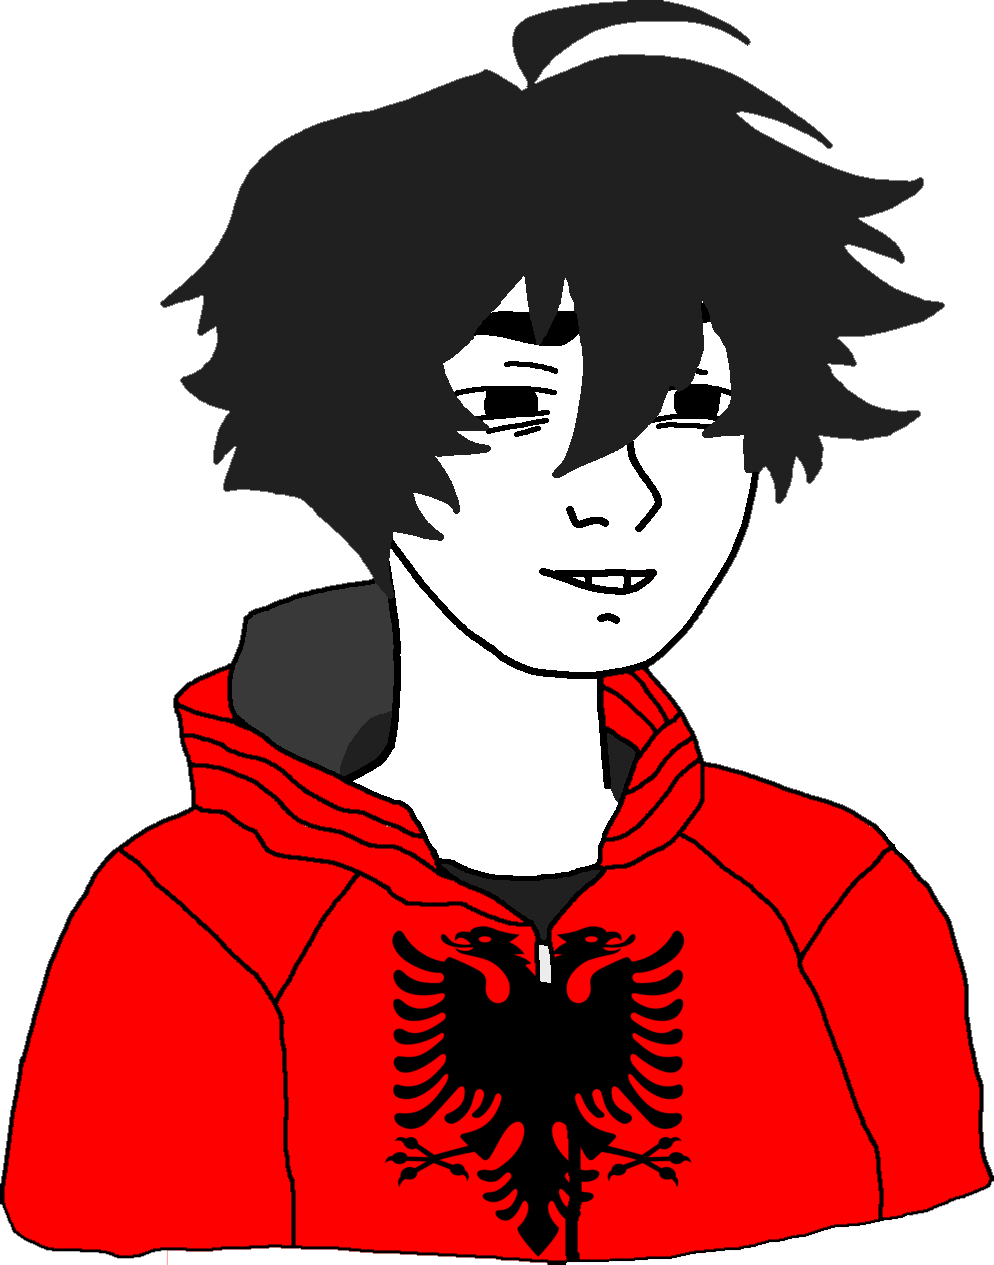
Label: 5_Twinkjak